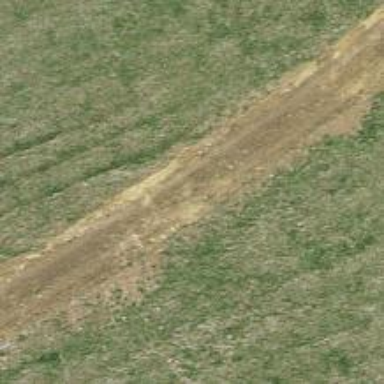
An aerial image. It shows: Track with very rough surface.